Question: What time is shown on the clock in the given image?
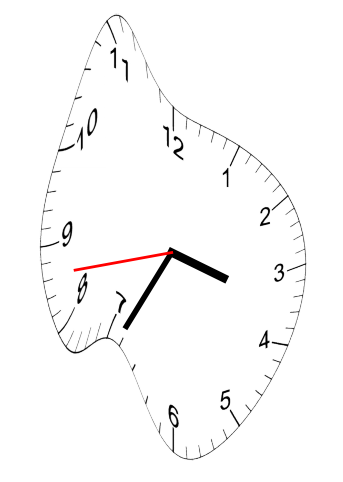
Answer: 03:34:43